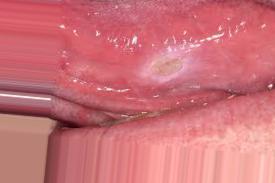
Condition: Mouth Ulcer